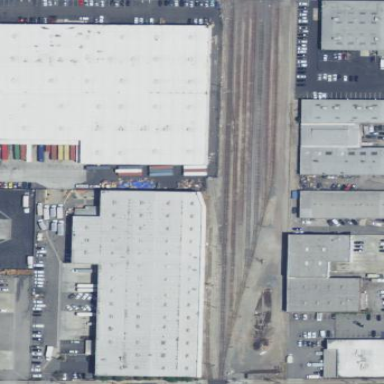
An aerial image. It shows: Warehouse.